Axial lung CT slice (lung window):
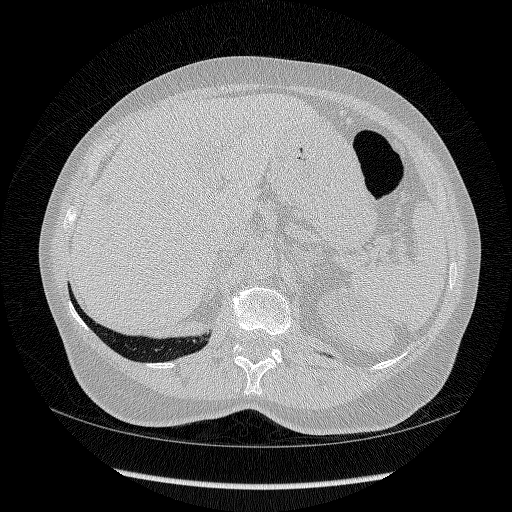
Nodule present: no